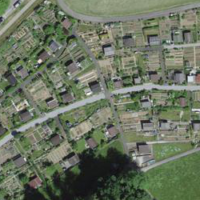
EUNIS habitat code: 53
Species observed at this site:
Galeopsis tetrahit